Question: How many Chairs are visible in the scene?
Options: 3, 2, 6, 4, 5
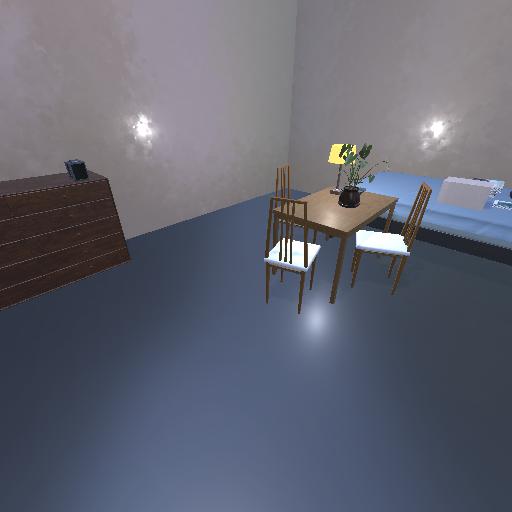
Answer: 3